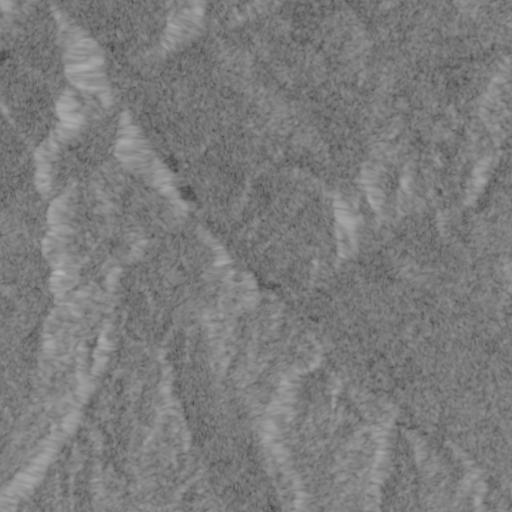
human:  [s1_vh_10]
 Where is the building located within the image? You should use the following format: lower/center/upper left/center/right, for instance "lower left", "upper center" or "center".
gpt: The building is located in the upper left of the image.
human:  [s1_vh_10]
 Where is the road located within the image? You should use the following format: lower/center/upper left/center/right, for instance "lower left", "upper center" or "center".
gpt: There is no road in the image.

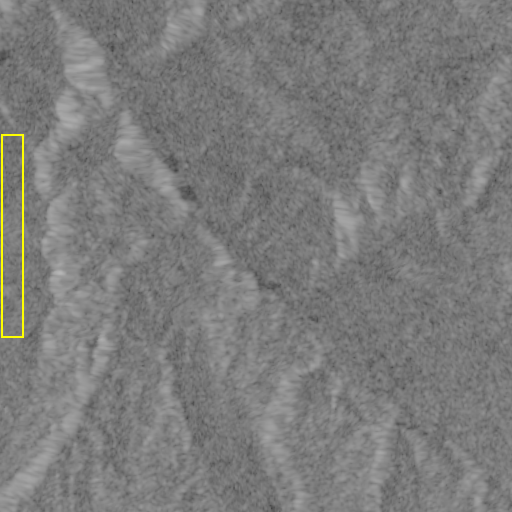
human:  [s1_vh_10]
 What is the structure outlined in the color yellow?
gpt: There is no yellow outline.
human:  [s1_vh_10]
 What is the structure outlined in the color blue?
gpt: There is no structure outlined in blue.